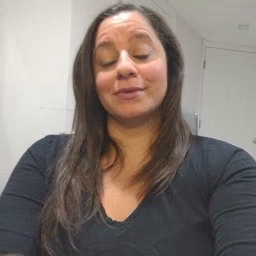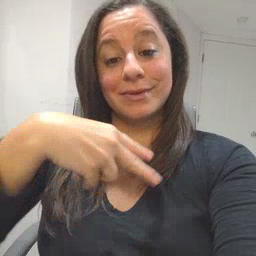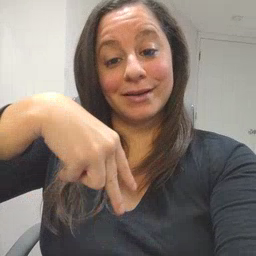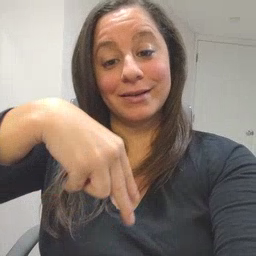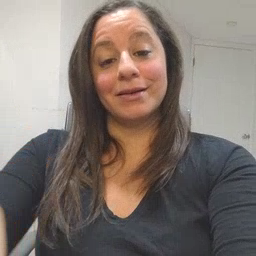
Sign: dance